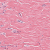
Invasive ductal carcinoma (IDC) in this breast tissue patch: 1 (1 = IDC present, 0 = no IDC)